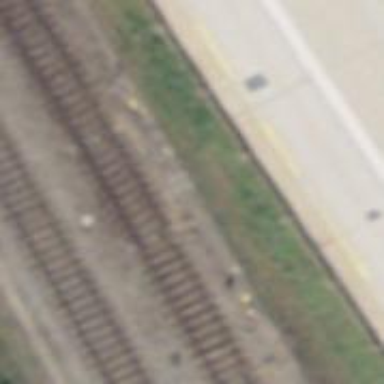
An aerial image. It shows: Railway switch.